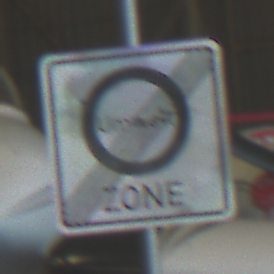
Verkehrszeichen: EndeUmweltzone
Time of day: Midday
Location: Indoor (Urban)
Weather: NotSpecified
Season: NotSpecified
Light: Natural